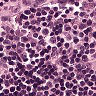
Metastatic tissue present: no